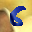
Label: 6